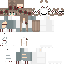
A female human skin with medium skin, wearing brown long hair dressed in a blue hoodie and brown skirt, featuring a closed mouth.